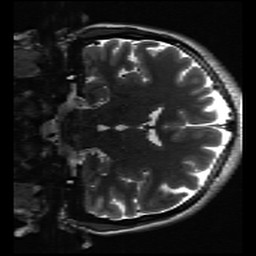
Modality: inplaneT2
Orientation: coronal